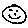
Label: smiley face